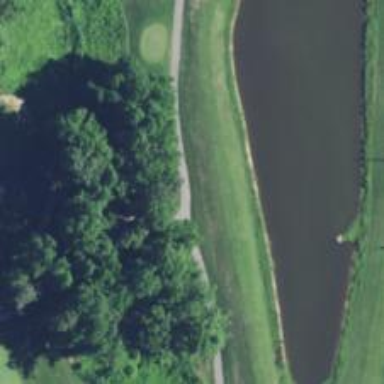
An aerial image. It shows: Path used for both walking and golf.